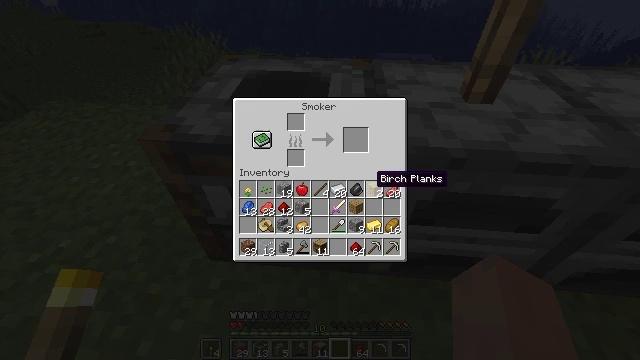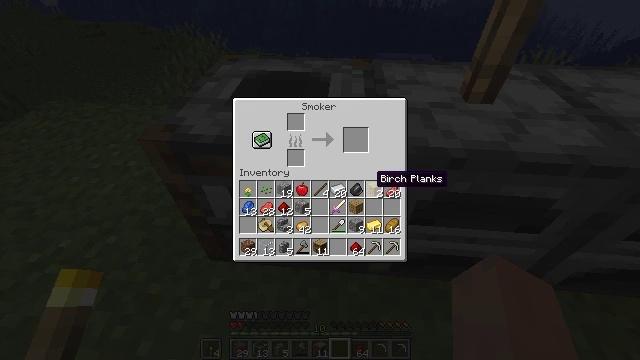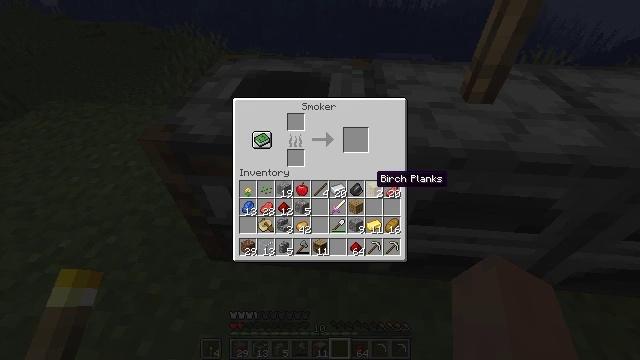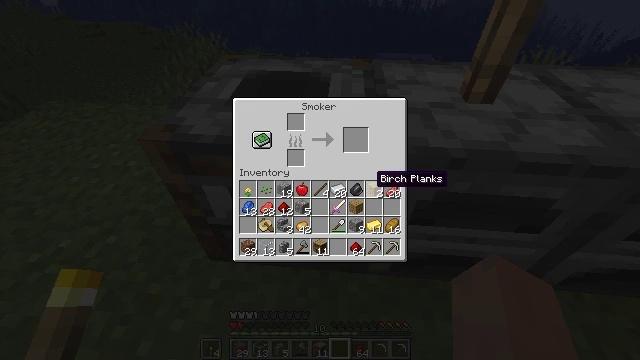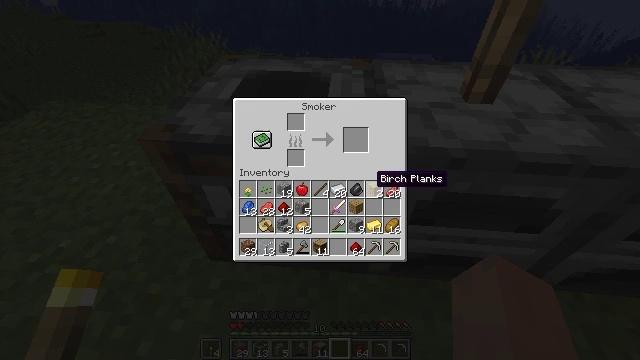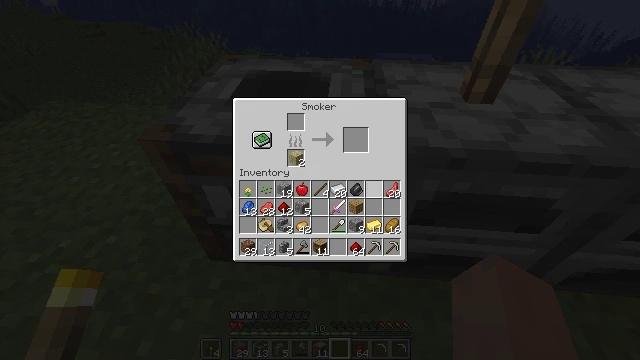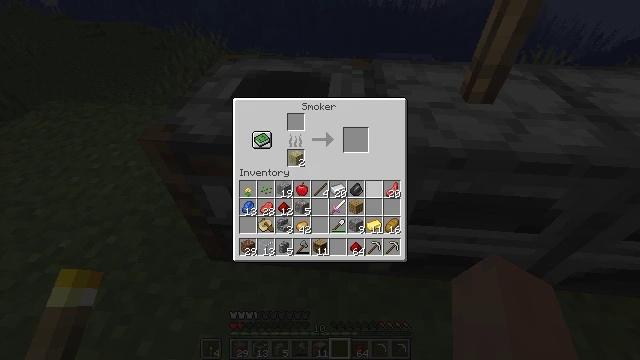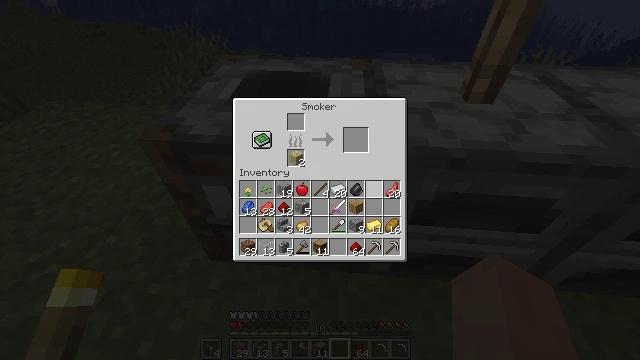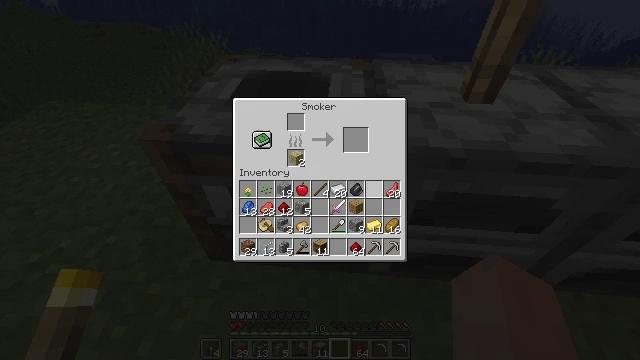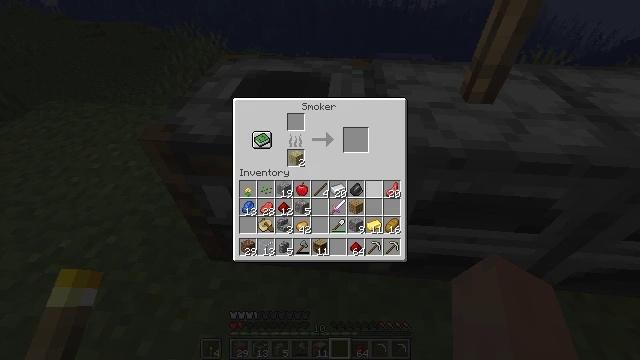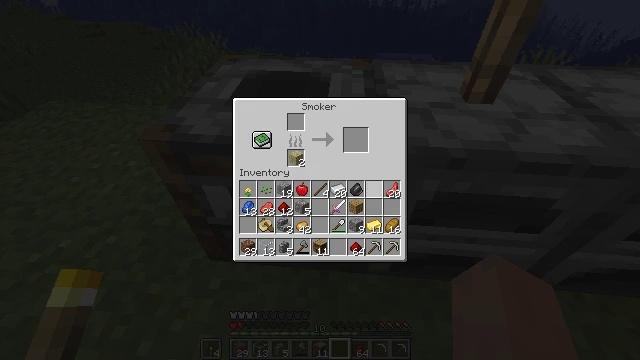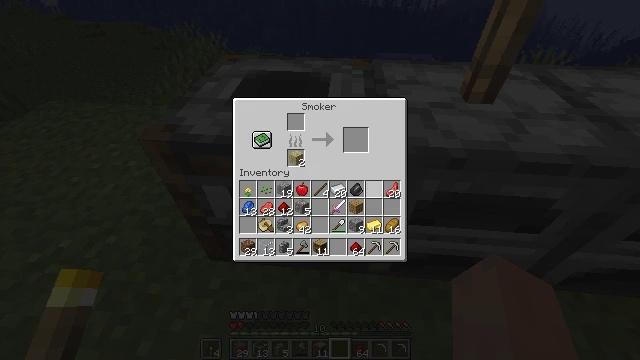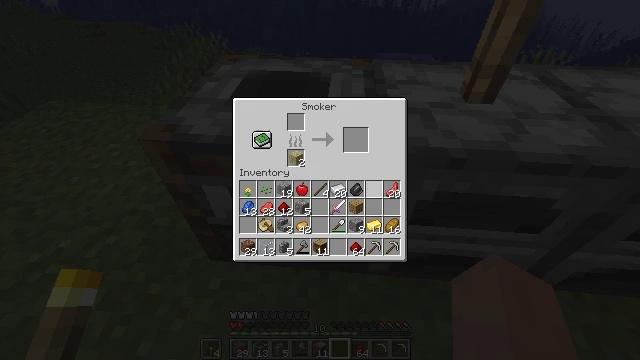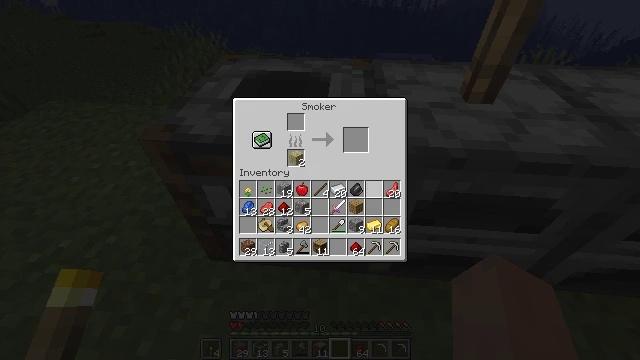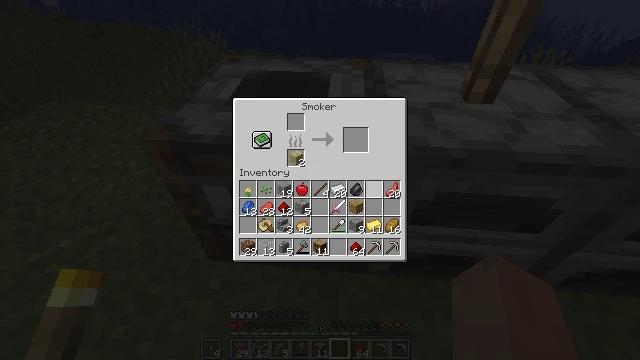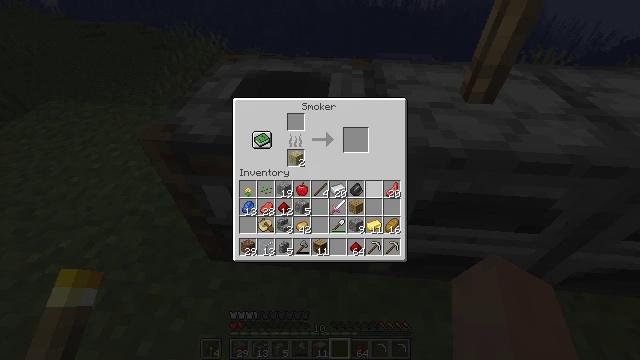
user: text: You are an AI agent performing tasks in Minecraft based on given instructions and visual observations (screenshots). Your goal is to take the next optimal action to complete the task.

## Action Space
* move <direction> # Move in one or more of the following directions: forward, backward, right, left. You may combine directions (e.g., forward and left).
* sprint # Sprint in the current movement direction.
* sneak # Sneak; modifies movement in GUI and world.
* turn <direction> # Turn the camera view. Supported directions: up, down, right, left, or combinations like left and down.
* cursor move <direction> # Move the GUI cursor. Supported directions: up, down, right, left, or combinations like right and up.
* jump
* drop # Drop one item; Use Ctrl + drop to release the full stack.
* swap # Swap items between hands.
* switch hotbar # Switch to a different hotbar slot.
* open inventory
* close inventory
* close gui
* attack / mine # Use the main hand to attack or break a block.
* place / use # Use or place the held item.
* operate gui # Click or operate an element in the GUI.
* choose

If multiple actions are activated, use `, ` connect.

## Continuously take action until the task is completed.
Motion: motion action
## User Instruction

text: Make shears using two iron ingots in the crafting table.
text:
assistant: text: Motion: sneak
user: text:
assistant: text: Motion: sneak
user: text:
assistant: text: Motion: sneak
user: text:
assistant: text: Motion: sneak
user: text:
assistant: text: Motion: sneak, operate gui
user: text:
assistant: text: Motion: sneak, operate gui
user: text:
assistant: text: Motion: sneak
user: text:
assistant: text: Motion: sneak
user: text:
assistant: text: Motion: sneak
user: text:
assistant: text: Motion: sneak
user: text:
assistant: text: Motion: sneak
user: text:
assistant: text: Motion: sneak
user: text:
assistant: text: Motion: sneak
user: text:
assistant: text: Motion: sneak
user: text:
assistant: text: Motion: sneak
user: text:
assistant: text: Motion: sneak
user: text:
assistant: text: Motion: sneak
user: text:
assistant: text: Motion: sneak
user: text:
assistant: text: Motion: sneak
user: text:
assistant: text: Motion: sneak
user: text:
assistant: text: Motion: sneak
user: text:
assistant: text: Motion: sneak
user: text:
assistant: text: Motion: sneak
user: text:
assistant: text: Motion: sneak
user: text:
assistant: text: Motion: sneak
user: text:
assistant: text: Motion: sneak
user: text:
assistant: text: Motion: sneak
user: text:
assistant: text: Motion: sneak
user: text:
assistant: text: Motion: sneak, cursor move left
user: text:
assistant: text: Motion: sneak, cursor move left